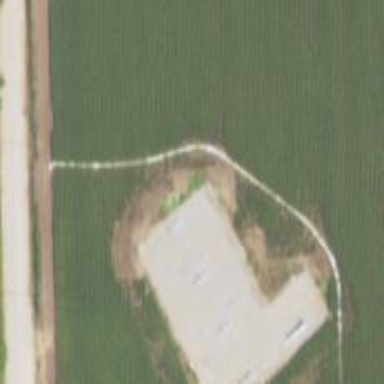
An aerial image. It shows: Fence surrounding valve group substation.